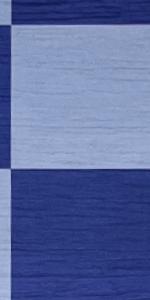
Label: Empty